Question: I am trying to render a 3D rotating triangle, I have made all the necessary changes but my triangle is way out of shape(doesn't look like a triangle). Do you guys know what I am missing here?
edit: I have attached the output, and yes I have tried playing with the vertices and it doesn't do much(as in it doesn't form a triangle)
'''
var canvas;
var gl;
var NumVertices = 12;
var points = [];
var colors = [];
var xAxis = 0;
var yAxis = 1;
var zAxis = 2;
var axis = 0;
var theta = [ 0, 0, 0 ];
var thetaLoc;
var vertices = [
vec3(0.5, -0.2722, 0.2886),
vec3(0.0, -0.2722, -0.5773),
vec3(-0.5, -0.2722, 0.2886),
vec3(0.5, -0.5443, 0.0)
]
var vertexColors = [
[ 0.0, 0.0, 0.0, 1.0 ], // black
[ 1.0, 0.0, 0.0, 1.0 ], // red
[ 1.0, 1.0, 0.0, 1.0 ], // yellow
[ 0.0, 1.0, 0.0, 1.0 ] // green
];
window.onload = function init()
{
canvas = document.getElementById( "gl-canvas" );
gl = WebGLUtils.setupWebGL( canvas );
if ( !gl ) { alert( "WebGL isn't available" ); }
colorCube(); //change this name to pyramid
gl.viewport( 0, 0, canvas.width, canvas.height );
gl.clearColor( 1.0, 1.0, 1.0, 1.0 );
gl.enable(gl.DEPTH_TEST);
var program = initShaders( gl, "vertex-shader", "fragment-shader" );
gl.useProgram( program );
var cBuffer = gl.createBuffer();
gl.bindBuffer( gl.ARRAY_BUFFER, cBuffer );
gl.bufferData( gl.ARRAY_BUFFER, flatten(colors), gl.STATIC_DRAW );
var vColor = gl.getAttribLocation( program, "vColor" );
gl.vertexAttribPointer( vColor, 4, gl.FLOAT, false, 0, 0 );
gl.enableVertexAttribArray( vColor );
var vBuffer = gl.createBuffer();
gl.bindBuffer( gl.ARRAY_BUFFER, vBuffer );
gl.bufferData( gl.ARRAY_BUFFER, flatten(points), gl.STATIC_DRAW );
var vPosition = gl.getAttribLocation( program, "vPosition" );
gl.vertexAttribPointer( vPosition, 3, gl.FLOAT, false, 0, 0 );
gl.enableVertexAttribArray( vPosition );
thetaLoc = gl.getUniformLocation(program, "theta");
document.getElementById( "xButton" ).onclick = function () {
axis = xAxis;
};
document.getElementById( "yButton" ).onclick = function () {
axis = yAxis;
};
document.getElementById( "zButton" ).onclick = function () {
axis = zAxis;
};
render();
}
function colorCube()
{
quad( 0, 1, 2 );
quad( 3, 1, 0 );
quad( 0, 1, 2 );
quad( 0, 2, 3 );
}
function quad(a, b, c)
{
var indices = [ a, b, c];
for ( var i = 0; i < indices.length; ++i ) {
points.push( vertices[indices[i]] );
colors.push(vertexColors[a]);
}
}
function render()
{
gl.clear( gl.COLOR_BUFFER_BIT | gl.DEPTH_BUFFER_BIT);
theta[axis] += 2.0;
gl.uniform3fv(thetaLoc, theta);
gl.drawArrays( gl.TRIANGLES, 0, NumVertices );
requestAnimFrame( render );
}
'''
'''
<canvas id="gl-canvas" width="512"" height="512">
Oops ... your browser doesn't support the HTML5 canvas element
</canvas>
<br/>
<button id= "xButton">Rotate X</button>
<button id= "yButton">Rotate Y</button>
<button id= "zButton">Rotate Z</button>
<script id="vertex-shader" type="x-shader/x-vertex">
attribute vec4 vPosition;
attribute vec4 vColor;
varying vec4 fColor;
uniform vec3 theta;
void main()
{
// Compute the sines and cosines of theta for each of
// the three axes in one computation.
vec3 angles = radians( theta );
vec3 c = cos( angles );
vec3 s = sin( angles );
// Remeber: thse matrices are column-major
mat4 rx = mat4( 1.0, 0.0, 0.0, 0.0,
0.0, c.x, s.x, 0.0,
0.0, -s.x, c.x, 0.0,
0.0, 0.0, 0.0, 1.0 );
mat4 ry = mat4( c.y, 0.0, -s.y, 0.0,
0.0, 1.0, 0.0, 0.0,
s.y, 0.0, c.y, 0.0,
0.0, 0.0, 0.0, 1.0 );
mat4 rz = mat4( c.z, -s.z, 0.0, 0.0,
s.z, c.z, 0.0, 0.0,
0.0, 0.0, 1.0, 0.0,
0.0, 0.0, 0.0, 1.0 );
fColor = vColor;
gl_Position = rz * ry * rx * vPosition;
}
</script>
<script id="fragment-shader" type="x-shader/x-fragment">
precision mediump float;
varying vec4 fColor;
void
main()
{
gl_FragColor = fColor;
}
</script>
<script src="https://esangel.github.io/WebGL/Common/webgl-utils.js"></script>
<script src="https://esangel.github.io/WebGL/Common/initShaders.js"></script>
<script src="https://esangel.github.io/WebGL/Common/MV.js"></script>
'''
--------------------------------Output---------------------------
Here is the picture of my output, which rotates on all the axis but it doesn't have the shape of a 3d Triangle

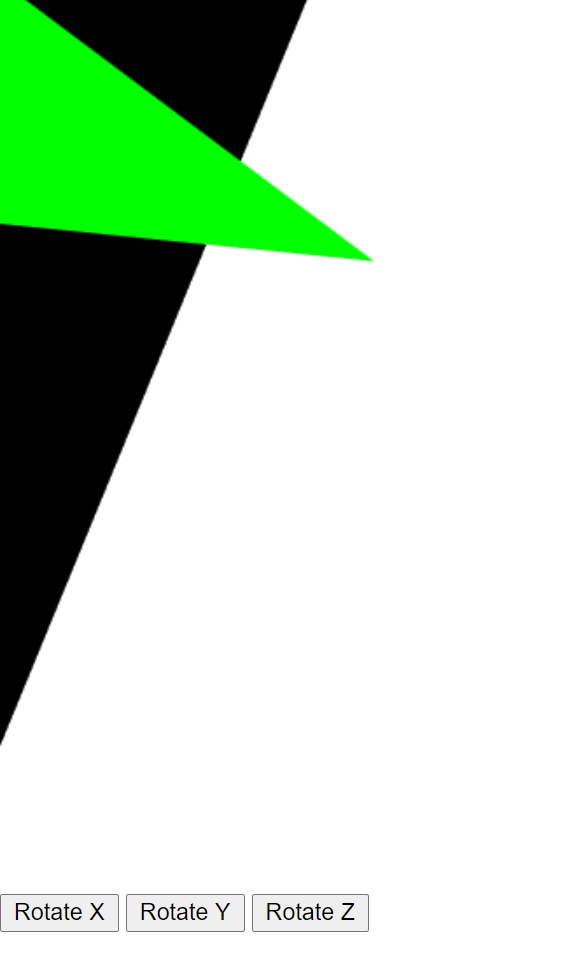
Answer: I think you just have bad indices in 'colorCube'
I change them to this
'''
function colorCube()
{
quad( 0, 1, 2 ); // bottom
quad( 1, 0, 3 ); // side0
quad( 1, 2, 3 ); // side1
quad( 2, 0, 3 ); // side3
}
'''
and it seemed to work.
I also changed the way it picks colors for the faces so it just makes each triangle the next color.
'''
function quad(a, b, c)
{
var indices = [ a, b, c];
var ndx = points.length % vertexColors.length;
for ( var i = 0; i < indices.length; ++i ) {
points.push( vertices[indices[i]] );
colors.push(vertexColors[ndx]);
}
}
'''
Seems to work.
'''
var canvas;
var gl;
var NumVertices = 12;
var points = [];
var colors = [];
var xAxis = 0;
var yAxis = 1;
var zAxis = 2;
var axis = 0;
var theta = [ 0, 0, 0 ];
var thetaLoc;
var vertices = [
vec3(0.5, -0.2722, 0.2886),
vec3(0.0, -0.2722, -0.5773),
vec3(-0.5, -0.2722, 0.2886),
vec3(0.5, -0.5443, 0.0)
]
var vertexColors = [
[ 0.0, 0.0, 0.0, 1.0 ], // black
[ 1.0, 0.0, 0.0, 1.0 ], // red
[ 1.0, 1.0, 0.0, 1.0 ], // yellow
[ 0.0, 1.0, 0.0, 1.0 ] // green
];
window.onload = function init()
{
canvas = document.getElementById( "gl-canvas" );
gl = WebGLUtils.setupWebGL( canvas );
if ( !gl ) { alert( "WebGL isn't available" ); }
colorCube(); //change this name to pyramid
gl.viewport( 0, 0, canvas.width, canvas.height );
gl.clearColor( 1.0, 1.0, 1.0, 1.0 );
gl.enable(gl.DEPTH_TEST);
var program = initShaders( gl, "vertex-shader", "fragment-shader" );
gl.useProgram( program );
var cBuffer = gl.createBuffer();
gl.bindBuffer( gl.ARRAY_BUFFER, cBuffer );
gl.bufferData( gl.ARRAY_BUFFER, flatten(colors), gl.STATIC_DRAW );
var vColor = gl.getAttribLocation( program, "vColor" );
gl.vertexAttribPointer( vColor, 4, gl.FLOAT, false, 0, 0 );
gl.enableVertexAttribArray( vColor );
var vBuffer = gl.createBuffer();
gl.bindBuffer( gl.ARRAY_BUFFER, vBuffer );
gl.bufferData( gl.ARRAY_BUFFER, flatten(points), gl.STATIC_DRAW );
var vPosition = gl.getAttribLocation( program, "vPosition" );
gl.vertexAttribPointer( vPosition, 3, gl.FLOAT, false, 0, 0 );
gl.enableVertexAttribArray( vPosition );
thetaLoc = gl.getUniformLocation(program, "theta");
document.getElementById( "xButton" ).onclick = function () {
axis = xAxis;
};
document.getElementById( "yButton" ).onclick = function () {
axis = yAxis;
};
document.getElementById( "zButton" ).onclick = function () {
axis = zAxis;
};
render();
}
function colorCube()
{
quad( 0, 1, 2 ); // bottom
quad( 1, 0, 3 ); // side0
quad( 1, 2, 3 ); // side1
quad( 2, 0, 3 ); // side3
}
function quad(a, b, c)
{
var indices = [ a, b, c];
var ndx = points.length % vertexColors.length;
for ( var i = 0; i < indices.length; ++i ) {
points.push( vertices[indices[i]] );
colors.push(vertexColors[ndx]);
}
}
function render()
{
gl.clear( gl.COLOR_BUFFER_BIT | gl.DEPTH_BUFFER_BIT);
theta[axis] += 2.0;
gl.uniform3fv(thetaLoc, theta);
gl.drawArrays( gl.TRIANGLES, 0, NumVertices );
requestAnimFrame( render );
}
'''
'''
<canvas id="gl-canvas" width="512"" height="512">
Oops ... your browser doesn't support the HTML5 canvas element
</canvas>
<br/>
<button id= "xButton">Rotate X</button>
<button id= "yButton">Rotate Y</button>
<button id= "zButton">Rotate Z</button>
<script id="vertex-shader" type="x-shader/x-vertex">
attribute vec4 vPosition;
attribute vec4 vColor;
varying vec4 fColor;
uniform vec3 theta;
void main()
{
// Compute the sines and cosines of theta for each of
// the three axes in one computation.
vec3 angles = radians( theta );
vec3 c = cos( angles );
vec3 s = sin( angles );
// Remeber: thse matrices are column-major
mat4 rx = mat4( 1.0, 0.0, 0.0, 0.0,
0.0, c.x, s.x, 0.0,
0.0, -s.x, c.x, 0.0,
0.0, 0.0, 0.0, 1.0 );
mat4 ry = mat4( c.y, 0.0, -s.y, 0.0,
0.0, 1.0, 0.0, 0.0,
s.y, 0.0, c.y, 0.0,
0.0, 0.0, 0.0, 1.0 );
mat4 rz = mat4( c.z, -s.z, 0.0, 0.0,
s.z, c.z, 0.0, 0.0,
0.0, 0.0, 1.0, 0.0,
0.0, 0.0, 0.0, 1.0 );
fColor = vColor;
gl_Position = rz * ry * rx * vPosition;
}
</script>
<script id="fragment-shader" type="x-shader/x-fragment">
precision mediump float;
varying vec4 fColor;
void
main()
{
gl_FragColor = fColor;
}
</script>
<script src="https://esangel.github.io/WebGL/Common/webgl-utils.js"></script>
<script src="https://esangel.github.io/WebGL/Common/initShaders.js"></script>
<script src="https://esangel.github.io/WebGL/Common/MV.js"></script>
'''
If you want perspective 3D instead of orthographic 3D you'd probably use a <URL>